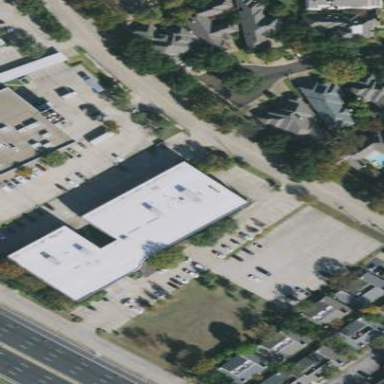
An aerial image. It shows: Commercial building.